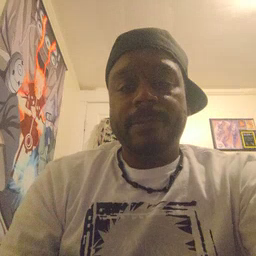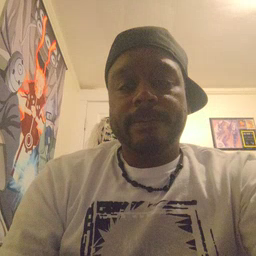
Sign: frenchfries